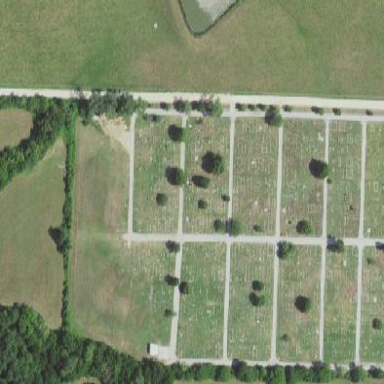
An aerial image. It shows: Cemetery.